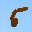
Label: 5